Field crop: maize
Growth stage: 2
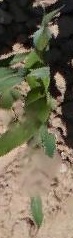
Species: maize